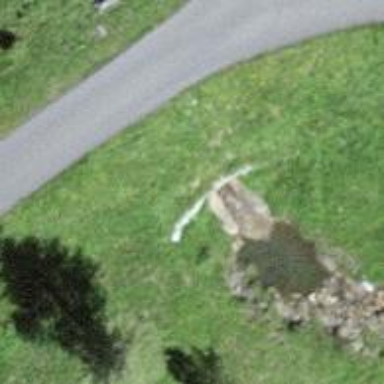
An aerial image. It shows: Culvert tunnel.